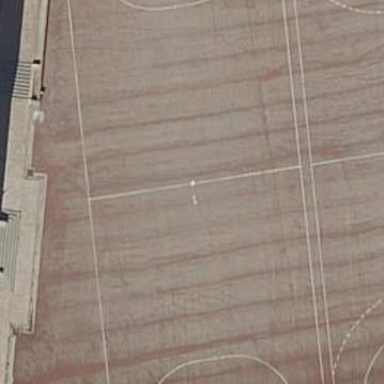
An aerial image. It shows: Concrete soccer pitch for sports and leisure activities.